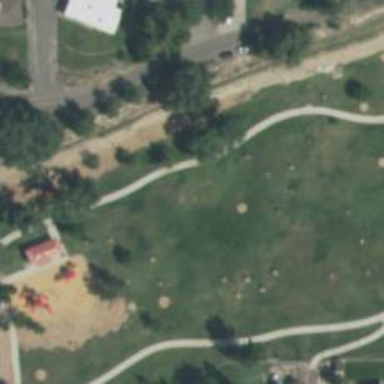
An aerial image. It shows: Disc golf tee.